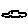
Label: car